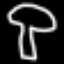
Label: mushroom